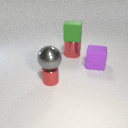
large purple rubber cube behind small red metal cylinder